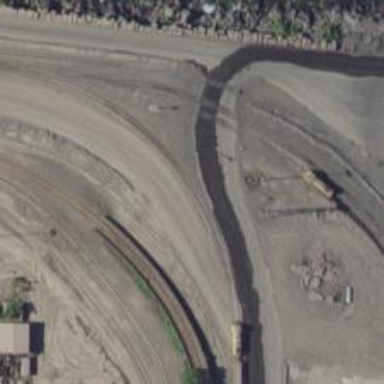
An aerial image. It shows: Rail spur service.